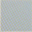
Piece: xx